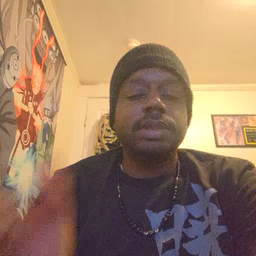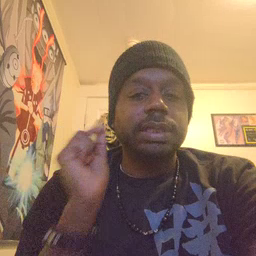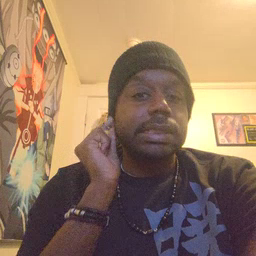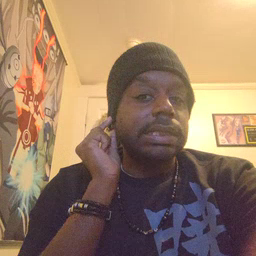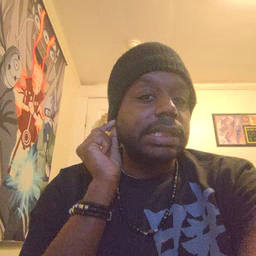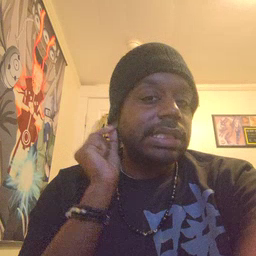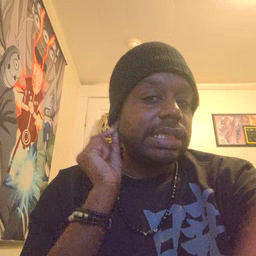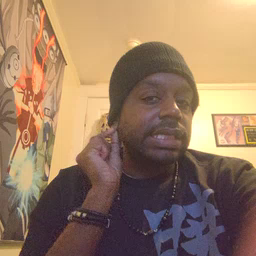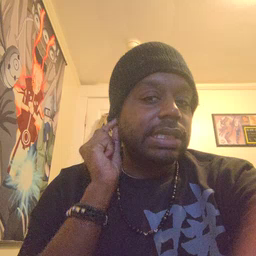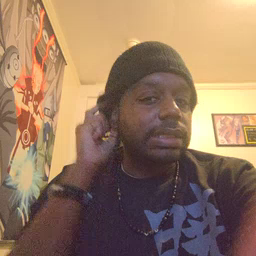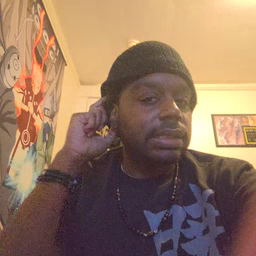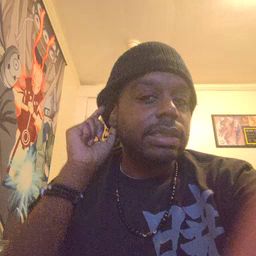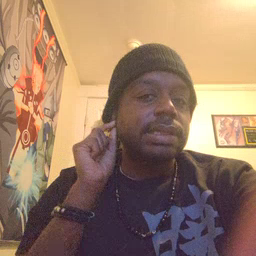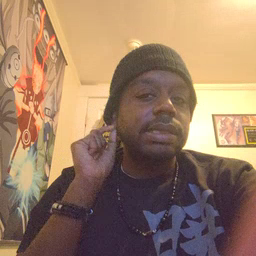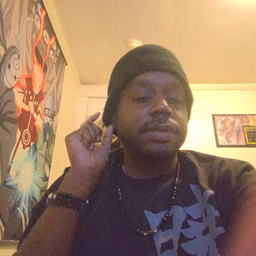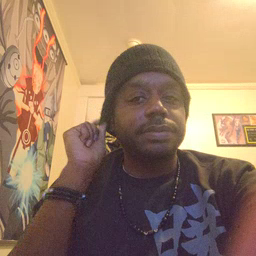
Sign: ear